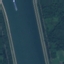
Land use / land cover: River